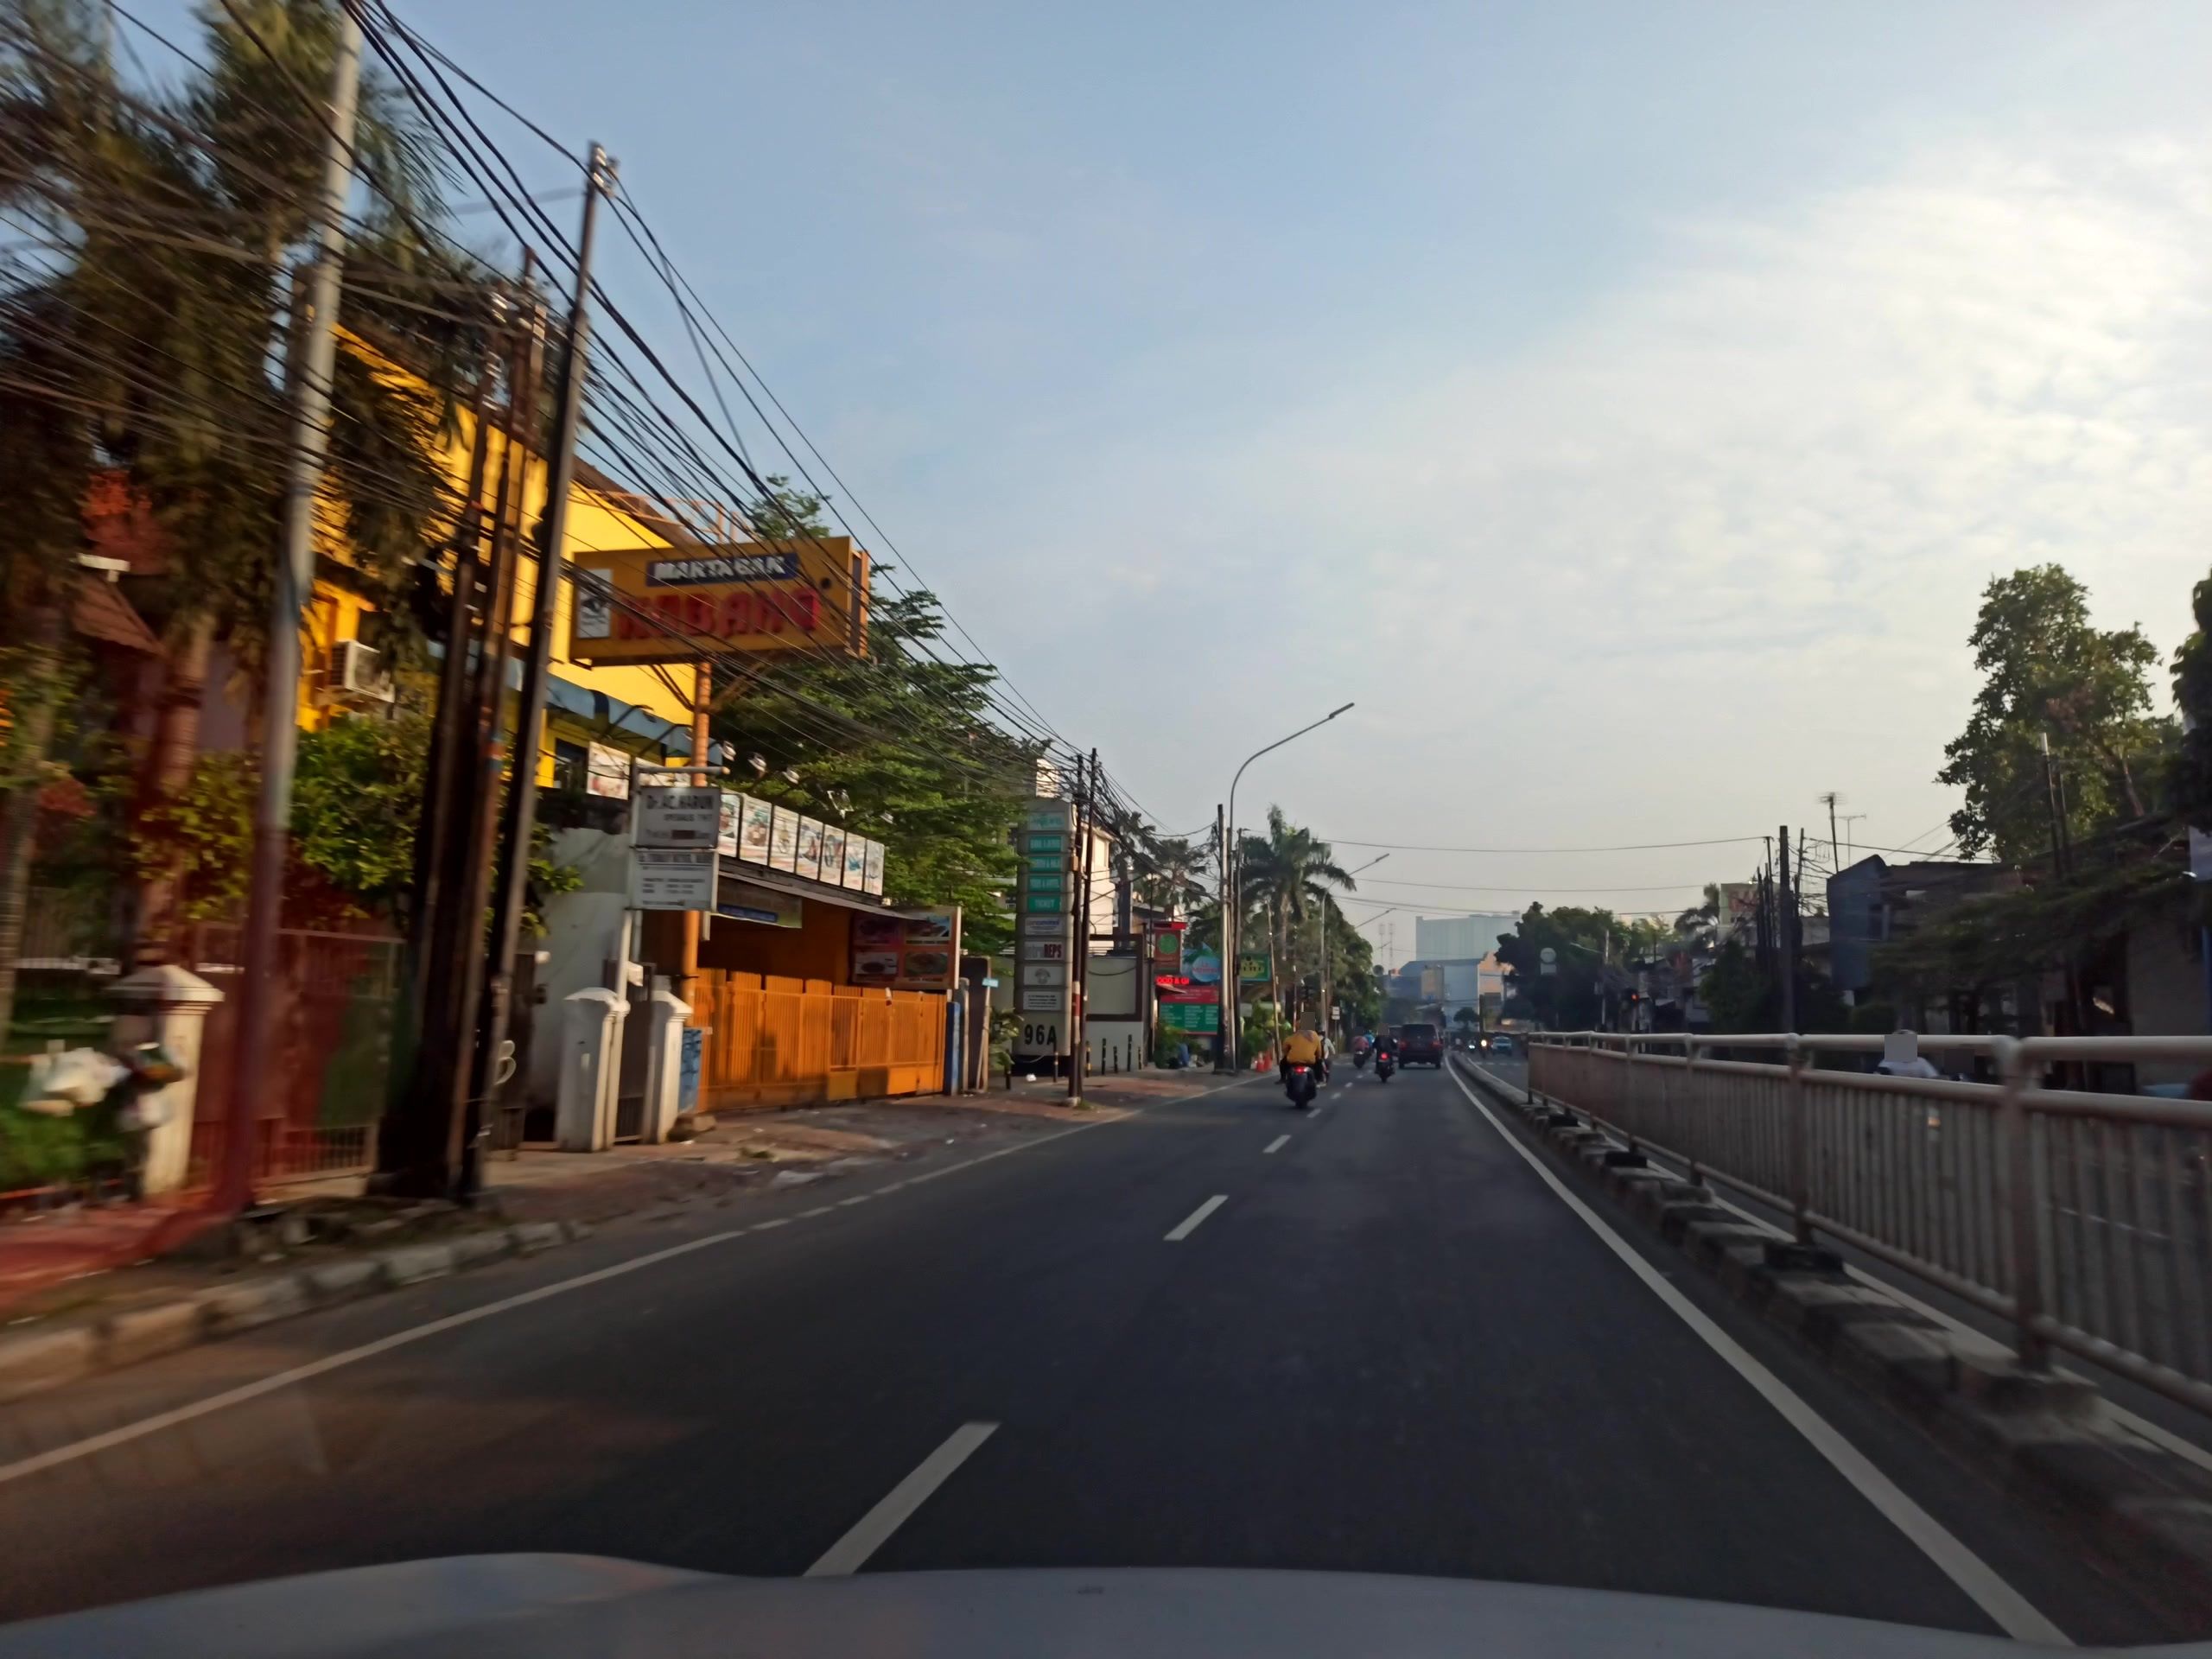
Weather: cloudy
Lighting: day
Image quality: good
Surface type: driving surface
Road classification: primary
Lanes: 2
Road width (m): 5
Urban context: urban centre
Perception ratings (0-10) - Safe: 4.74, Lively: 8.43, Beautiful: 4.88, Boring: 1.65, Depressing: 3.09, Wealthy: 2.72